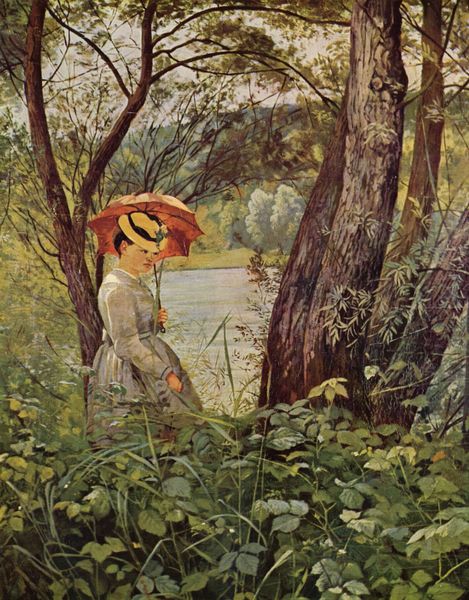
Titel: Im Sonnenschein
Künstler: Hans Thoma
Standort: Karlsruhe
Institution: Staatliche Kunsthalle Karlsruhe
Schlagwörter: baum, blau, blätter, gemälde, hand, himmel, kopf, laub, wasser, baumstämme, bäume, fluss, gelb, grün, impressionismus, landschaft, mädchen, ocker, see, teich, ufer, äste, ausschnitt, blumen, braun, frau, grau, hell, hintergrund, hut, kleid, licht, ohr, orange, schwarz, vordergrund, weiss, blick, dame, gras, gürtel, park, regenschirm, rot, schirm, sonnenschirm, wiese, hochformat, malerei, gesicht, halten, mensch, bildnis, hände, portrait, ast, baumstamm, einsamkeit, gräser, natur, zweige, busch, büsche, gebüsch, gehen, gewässer, sonne, sträucher, blatt, pflanzen, brünett, rosa, wald, garten, ranken, kopfbedeckung, holzschnitt, sommer, wellen, ruhe, hellgrün, violett, vegetation, idylle, spazieren, krieg, lehnen, stämme, wild, woman, draussen, strohhut, detail, hutband, ernst, allein, sonnenhut, grashalme, grass, regen, durchblick, weiden, spaziergang, detailliert, lichtung, beeren, flur, flanieren, ferien, betrachten, sonntag, entspannung, holzscnitt, baumgruppe, leid, geäst, dickicht, blattwerk, dornen, girl, nature, wäldchen, wildnis, maum, gestrüpp, baumrinde, eibe, esche, brombeeren, armut, impressionism, schutz, sommerfrische, durchsicht, sonnenschutz, weltkrieg, degas, pond, interesse, himbeeren, spaziergängerin, unberührt, umbrella, gelassenheit, sommerhut, woods, sonnenschrim, spziergang, himmbeeren, wäler, nesseln, 풀, 여자, 풍경화, 모네, 양산, 요조숙녀, brombeerranken, dornenranken, iady